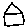
Label: house